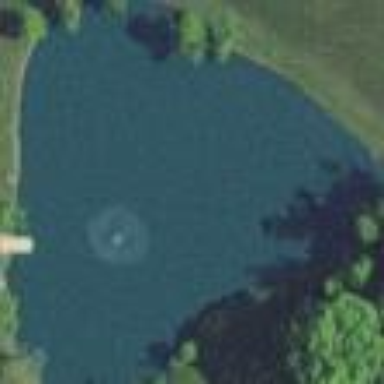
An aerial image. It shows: Scenic view of water hazard on golf course. The natural water feature adds beauty to the landscape.